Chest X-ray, PA view. Patient: 43 years old, sex F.
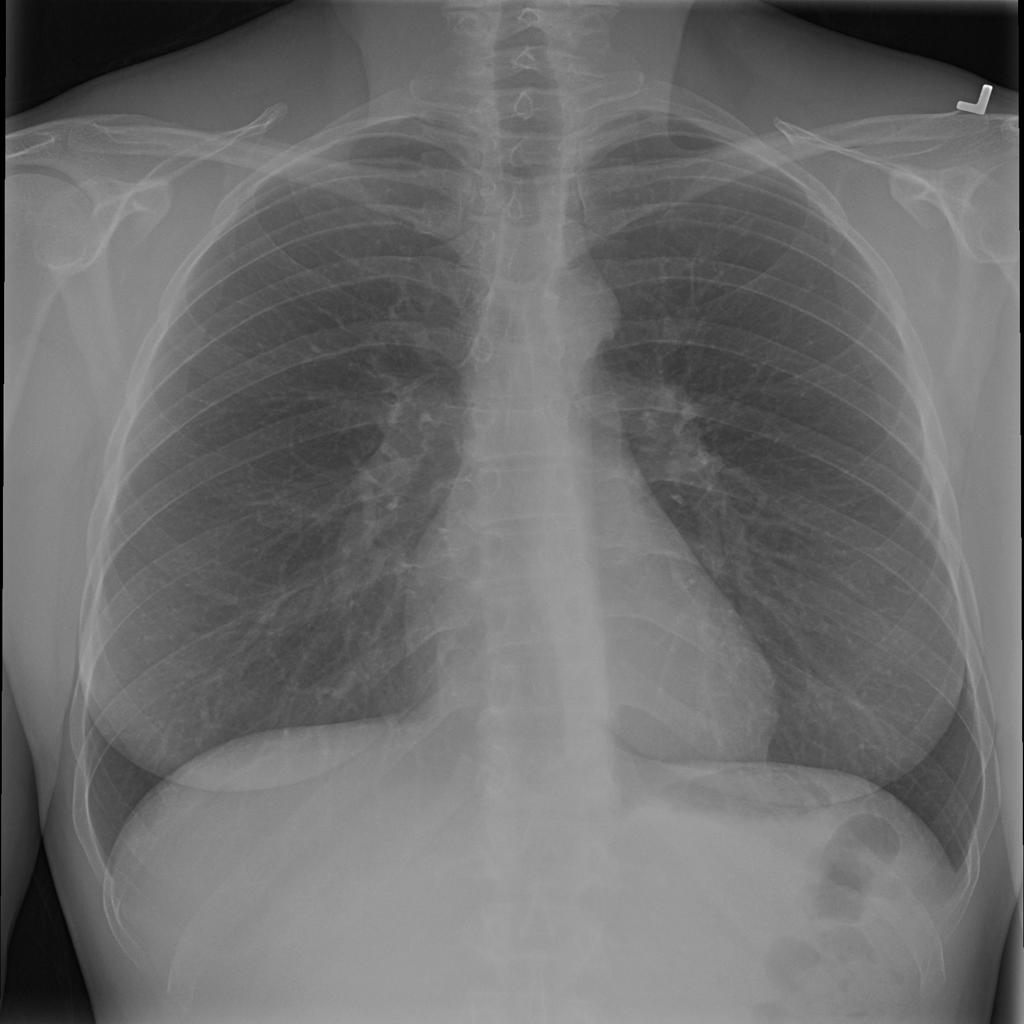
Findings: No Finding